Question: I have a button where I must mimic the style of a 'UISegmentedControl'. I have the image I want to use as the button's background image, but it does not fill the button's rectangle.
I would like button's dimensions to be h=30, w=100, and I have the original image where scaling image before I add it to Interface Builder is not an issue. If I scale the image (in GIMP) to exact dimensions I want (for retina and non-retina), I still get the same issue.

How would I go about getting the background image of the button to fill the buttons's rectangle.
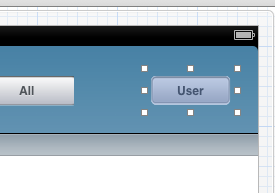
Answer: The solution was much simpler than I thought, keeping in mind my meager photoshop skills. There was no need to dig through the properties on the 'UIButton'. The image I was provided had a transparent background that was larger than the visible image. It was a simple matter of cropping the image to only the visible portions.
Another lesson in "the simplest solution is usually the best."